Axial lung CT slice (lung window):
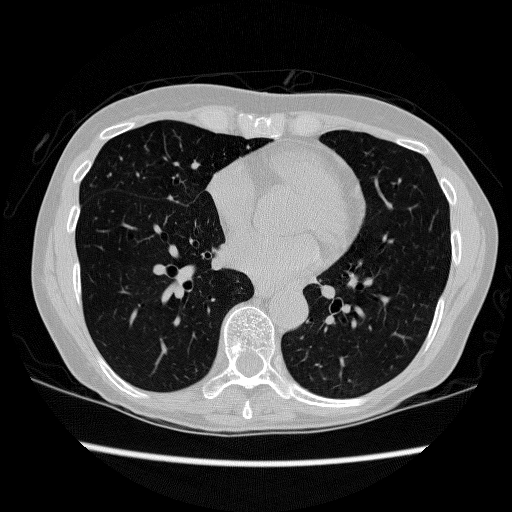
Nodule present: no